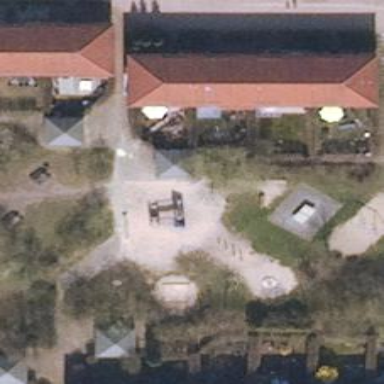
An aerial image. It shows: Playground area for leisure activities on the land.